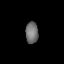
Tissue: lung
Cell type: Epithelial cells
Senescence score: 0.5739
Nuclear area (px): 272
Mean DAPI intensity: 110.489